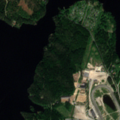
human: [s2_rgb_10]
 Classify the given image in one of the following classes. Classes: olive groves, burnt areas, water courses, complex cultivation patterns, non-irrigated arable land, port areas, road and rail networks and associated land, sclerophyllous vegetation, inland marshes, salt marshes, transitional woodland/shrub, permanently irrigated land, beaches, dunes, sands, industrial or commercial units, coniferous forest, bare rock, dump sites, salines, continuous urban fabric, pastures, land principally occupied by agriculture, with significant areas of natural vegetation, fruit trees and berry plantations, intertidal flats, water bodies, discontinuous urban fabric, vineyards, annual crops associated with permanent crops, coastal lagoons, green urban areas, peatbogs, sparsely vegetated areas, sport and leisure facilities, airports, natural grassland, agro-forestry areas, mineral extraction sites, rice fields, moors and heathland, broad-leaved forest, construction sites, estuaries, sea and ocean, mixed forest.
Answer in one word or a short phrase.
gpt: sport and leisure facilities, coniferous forest, water bodies